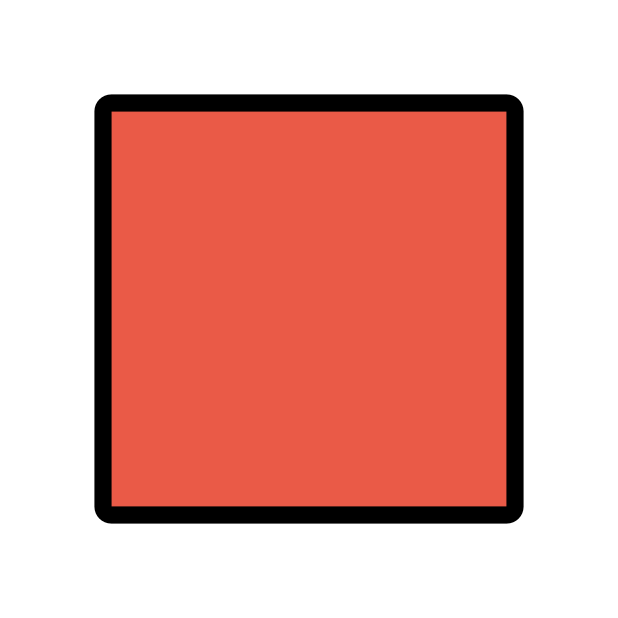
Emoji: 🟥
Name: large red square
Unicode: 0x1f7e5